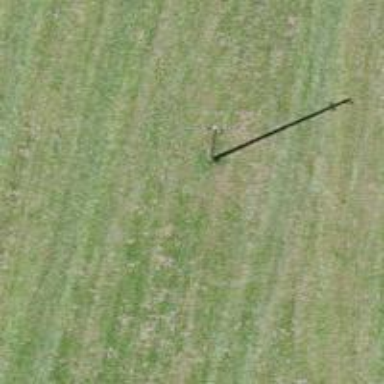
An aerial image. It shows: Utility pole as the man-made structure.